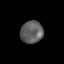
Tissue: lung
Cell type: T cells
Senescence score: 0.2361
Nuclear area (px): 493
Mean DAPI intensity: 94.755